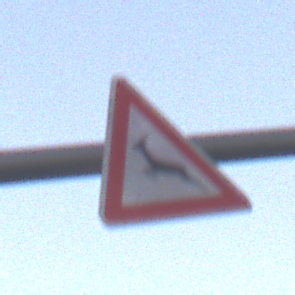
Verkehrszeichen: WildwechselRechts
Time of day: SunriseSunset
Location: Outdoor (RoadRail)
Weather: PartlyCloudy
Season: NotSpecified
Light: Natural